Question: How can I get the button below the divs?

Here is the code: <URL>
Same code copy-pasted below.
'''
<!DOCTYPE html>
<html>
<head>
<style>
div.boxes { background:yellow; border:1px solid #AAA; width:80px; height:80px; margin:0 5px; float:left; }
div.colored { background:green; }
.clearfix:after {
content: ".";
display: block;
clear: both;
visibility: hidden;
line-height: 0;
height: 0;
}
.clearfix {
display: inline-block;
}
</style>
</head>
<body>
<div class="boxes"></div>
<div class="boxes" id="mover"></div>
<div class="boxes"></div>
<button class="clearfix" id="run" >Run</button>
</body>
</html>
'''
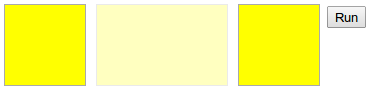
Answer: Try 'display: block' and 'clear: both' in your '.clearfix' CSS class
<URL>
: I just checked again and you should probably set the clearfix around your floating divs like this: <URL>